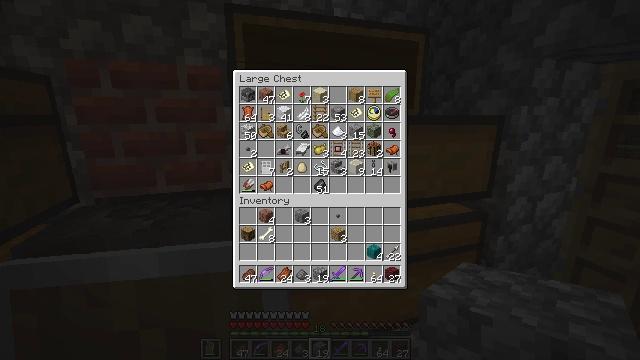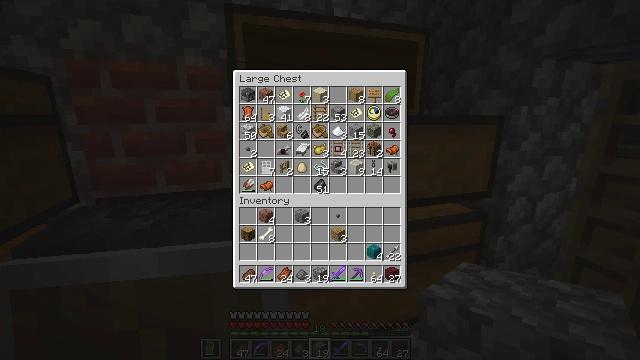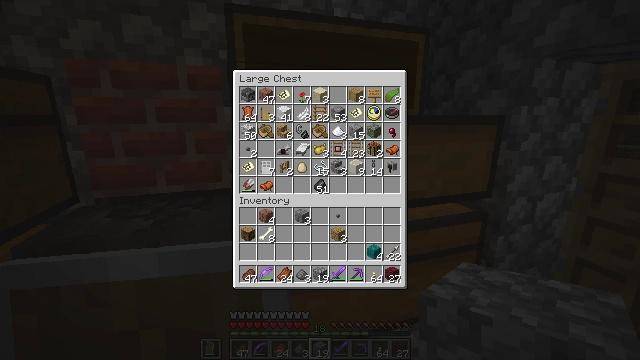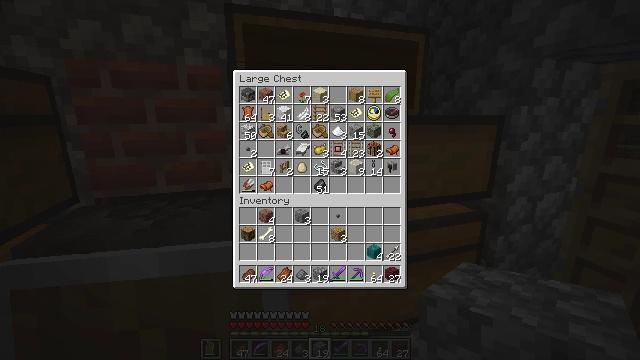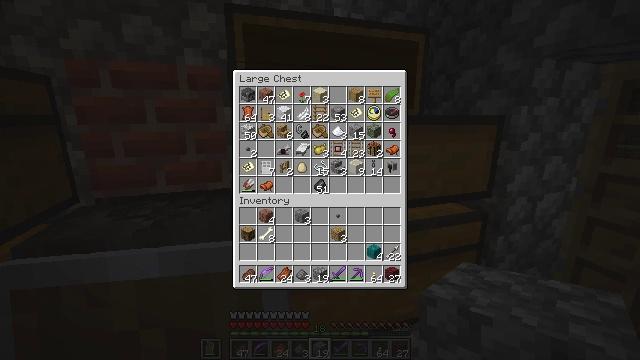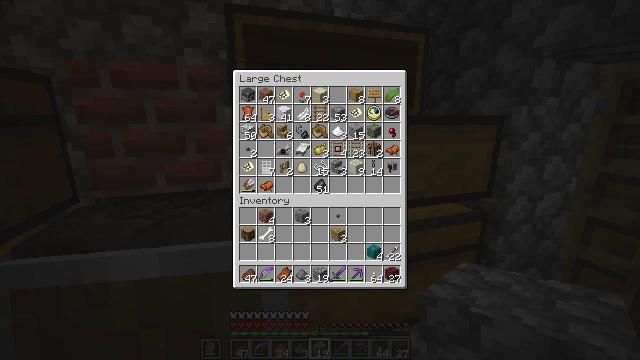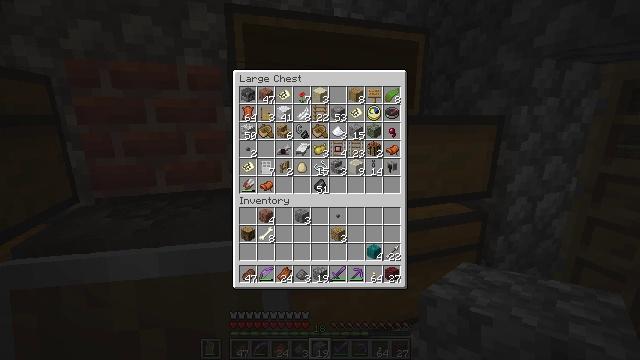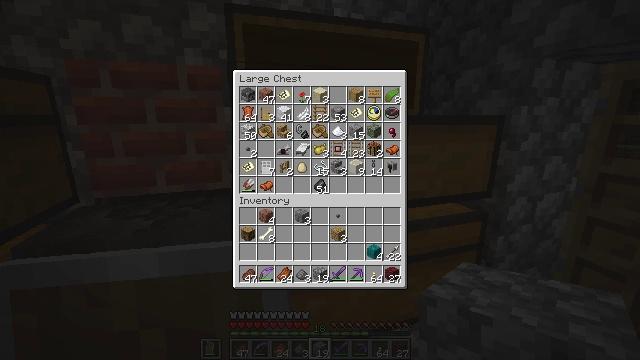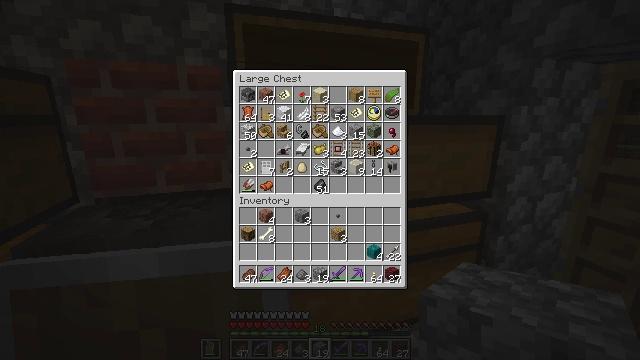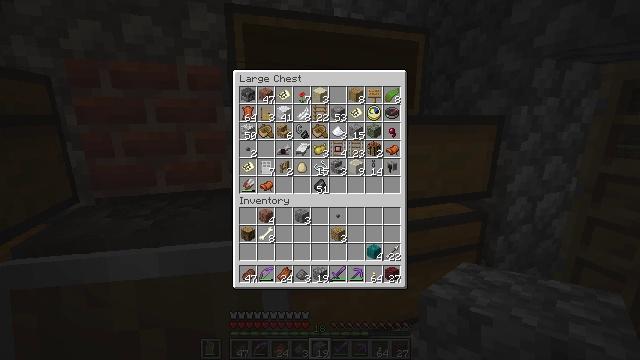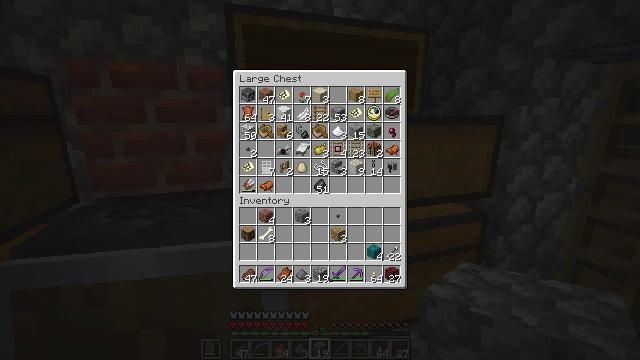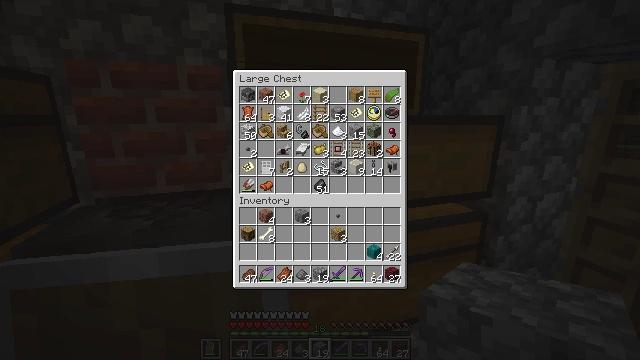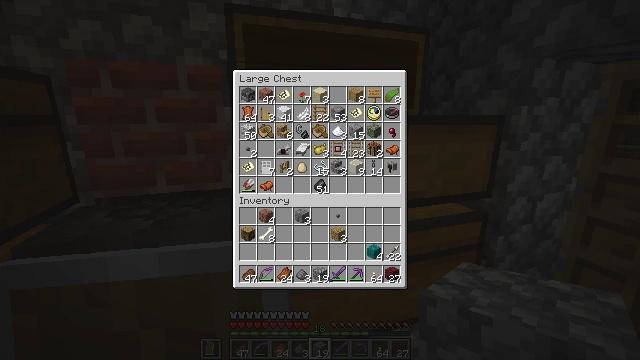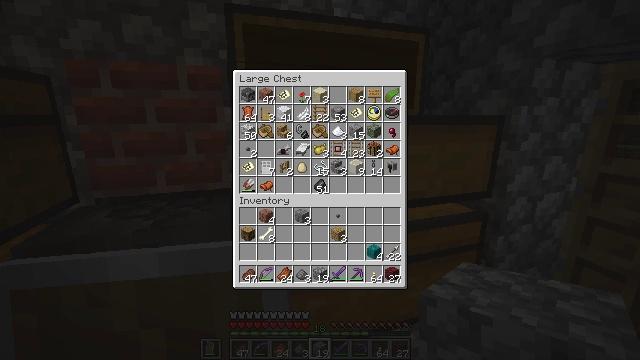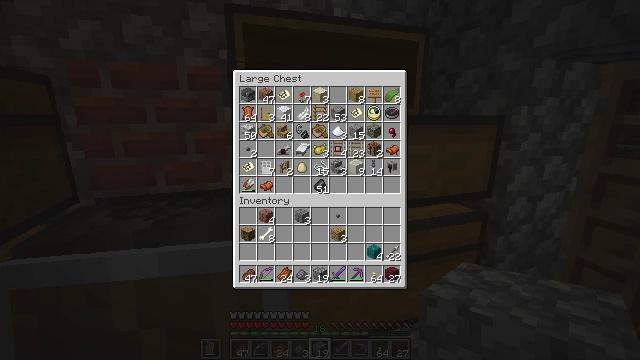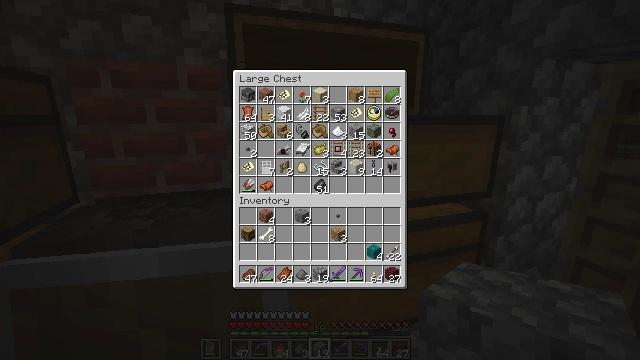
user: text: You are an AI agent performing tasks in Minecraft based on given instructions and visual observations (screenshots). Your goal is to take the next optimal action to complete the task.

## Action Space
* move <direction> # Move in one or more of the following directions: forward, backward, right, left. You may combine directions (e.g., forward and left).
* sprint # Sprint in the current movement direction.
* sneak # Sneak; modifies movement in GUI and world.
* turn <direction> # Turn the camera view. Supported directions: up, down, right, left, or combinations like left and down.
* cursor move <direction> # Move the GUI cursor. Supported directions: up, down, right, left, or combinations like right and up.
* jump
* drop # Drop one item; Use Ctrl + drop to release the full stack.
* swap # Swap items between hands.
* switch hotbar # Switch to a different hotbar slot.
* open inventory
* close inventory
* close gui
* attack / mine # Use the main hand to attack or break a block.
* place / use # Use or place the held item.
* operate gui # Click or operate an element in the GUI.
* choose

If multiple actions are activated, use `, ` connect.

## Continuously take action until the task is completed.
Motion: motion action
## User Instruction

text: Break the grass block.
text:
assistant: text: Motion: no_op
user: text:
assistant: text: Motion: no_op
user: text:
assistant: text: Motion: no_op
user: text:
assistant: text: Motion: no_op
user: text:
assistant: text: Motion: no_op
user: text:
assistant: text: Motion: no_op
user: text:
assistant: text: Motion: no_op
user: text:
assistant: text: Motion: no_op
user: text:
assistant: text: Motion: no_op
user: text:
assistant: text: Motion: no_op
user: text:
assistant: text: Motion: no_op
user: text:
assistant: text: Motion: no_op
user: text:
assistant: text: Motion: no_op
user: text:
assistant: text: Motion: no_op
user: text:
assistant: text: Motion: no_op
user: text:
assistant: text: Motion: no_op
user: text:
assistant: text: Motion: no_op
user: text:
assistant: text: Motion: no_op
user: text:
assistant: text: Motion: no_op
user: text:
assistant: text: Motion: no_op
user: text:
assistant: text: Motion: no_op
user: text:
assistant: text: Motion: no_op
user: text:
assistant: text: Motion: no_op
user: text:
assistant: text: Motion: no_op
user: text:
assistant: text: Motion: no_op
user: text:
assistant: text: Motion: no_op
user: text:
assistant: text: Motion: no_op
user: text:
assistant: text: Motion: no_op
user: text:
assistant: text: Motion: no_op
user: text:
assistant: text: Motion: no_op